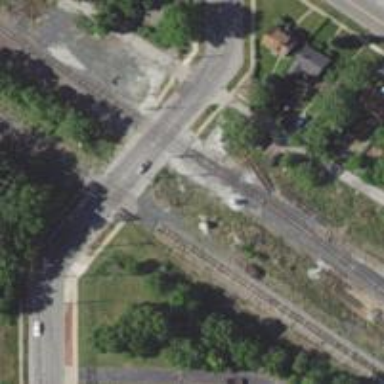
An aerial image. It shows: Crossing for the railway.